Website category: university
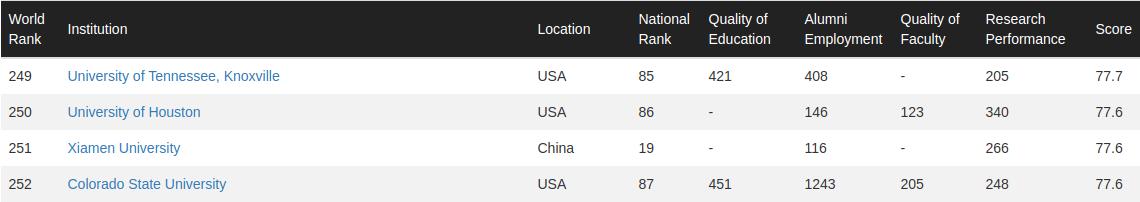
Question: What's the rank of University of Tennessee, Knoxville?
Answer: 249

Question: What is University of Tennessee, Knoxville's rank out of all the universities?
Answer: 249

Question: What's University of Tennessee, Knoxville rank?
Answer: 249

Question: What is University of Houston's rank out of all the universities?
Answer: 250

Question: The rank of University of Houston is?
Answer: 250

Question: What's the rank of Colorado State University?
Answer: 252

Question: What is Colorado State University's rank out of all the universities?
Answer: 252

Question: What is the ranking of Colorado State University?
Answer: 252

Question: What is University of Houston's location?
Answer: USA

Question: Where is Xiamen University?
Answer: China

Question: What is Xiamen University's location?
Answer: China

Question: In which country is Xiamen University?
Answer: China

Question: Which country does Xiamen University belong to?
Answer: China

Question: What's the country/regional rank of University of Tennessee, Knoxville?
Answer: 85

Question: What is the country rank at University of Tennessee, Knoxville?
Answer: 85

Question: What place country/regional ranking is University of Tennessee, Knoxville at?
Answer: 85

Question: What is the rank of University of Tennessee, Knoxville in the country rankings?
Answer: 85

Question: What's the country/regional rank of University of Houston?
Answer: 86

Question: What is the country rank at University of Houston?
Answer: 86

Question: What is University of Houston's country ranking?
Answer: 86

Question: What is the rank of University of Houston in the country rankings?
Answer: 86

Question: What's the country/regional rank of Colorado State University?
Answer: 87

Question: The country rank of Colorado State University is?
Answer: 87

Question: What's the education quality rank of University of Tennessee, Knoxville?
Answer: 421

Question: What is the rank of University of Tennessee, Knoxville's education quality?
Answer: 421

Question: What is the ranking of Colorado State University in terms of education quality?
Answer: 451

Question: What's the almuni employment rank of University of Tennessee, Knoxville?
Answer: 408

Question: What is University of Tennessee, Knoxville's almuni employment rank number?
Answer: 408

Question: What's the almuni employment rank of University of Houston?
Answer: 146

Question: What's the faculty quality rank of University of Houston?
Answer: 123

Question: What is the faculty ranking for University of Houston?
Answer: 123

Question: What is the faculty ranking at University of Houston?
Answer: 123

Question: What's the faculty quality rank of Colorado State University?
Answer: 205

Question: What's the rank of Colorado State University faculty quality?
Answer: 205

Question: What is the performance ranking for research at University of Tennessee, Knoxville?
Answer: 205

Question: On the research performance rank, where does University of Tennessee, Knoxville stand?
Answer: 205

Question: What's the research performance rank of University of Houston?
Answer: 340

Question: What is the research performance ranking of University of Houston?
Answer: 340

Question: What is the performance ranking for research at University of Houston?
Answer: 340

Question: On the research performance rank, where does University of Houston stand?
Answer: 340

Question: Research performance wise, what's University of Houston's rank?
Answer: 340

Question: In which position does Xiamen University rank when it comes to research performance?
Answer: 266

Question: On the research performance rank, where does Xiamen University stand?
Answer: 266

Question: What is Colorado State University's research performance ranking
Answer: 248

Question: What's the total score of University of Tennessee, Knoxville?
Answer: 77.7

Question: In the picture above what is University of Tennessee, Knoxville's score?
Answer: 77.7

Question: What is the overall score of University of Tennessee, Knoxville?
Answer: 77.7

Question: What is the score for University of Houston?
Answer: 77.6

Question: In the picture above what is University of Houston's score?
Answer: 77.6

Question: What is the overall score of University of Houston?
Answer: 77.6

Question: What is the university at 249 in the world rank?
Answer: University of Tennessee, Knoxville

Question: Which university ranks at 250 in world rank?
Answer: University of Houston

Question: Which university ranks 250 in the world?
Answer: University of Houston

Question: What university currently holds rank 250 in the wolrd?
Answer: University of Houston

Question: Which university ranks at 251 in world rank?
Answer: Xiamen University

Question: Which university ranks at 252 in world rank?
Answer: Colorado State University

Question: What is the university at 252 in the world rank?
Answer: Colorado State University

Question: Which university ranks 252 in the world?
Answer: Colorado State University

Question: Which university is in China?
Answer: Xiamen University

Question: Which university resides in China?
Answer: Xiamen University

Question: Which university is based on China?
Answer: Xiamen University

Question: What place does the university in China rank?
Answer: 251

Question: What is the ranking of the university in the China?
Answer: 251

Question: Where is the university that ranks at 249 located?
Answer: USA